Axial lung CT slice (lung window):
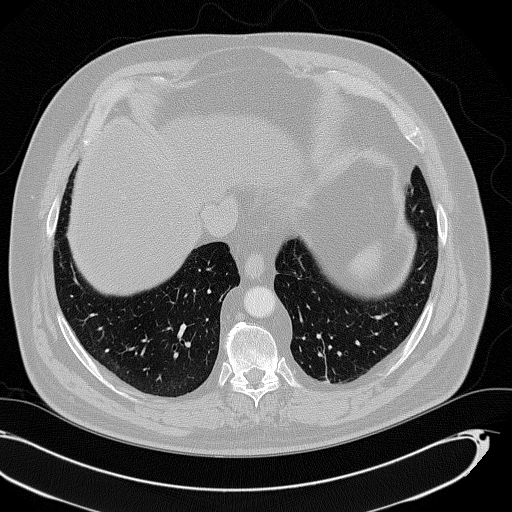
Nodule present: no